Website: bh-photo
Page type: billing-address
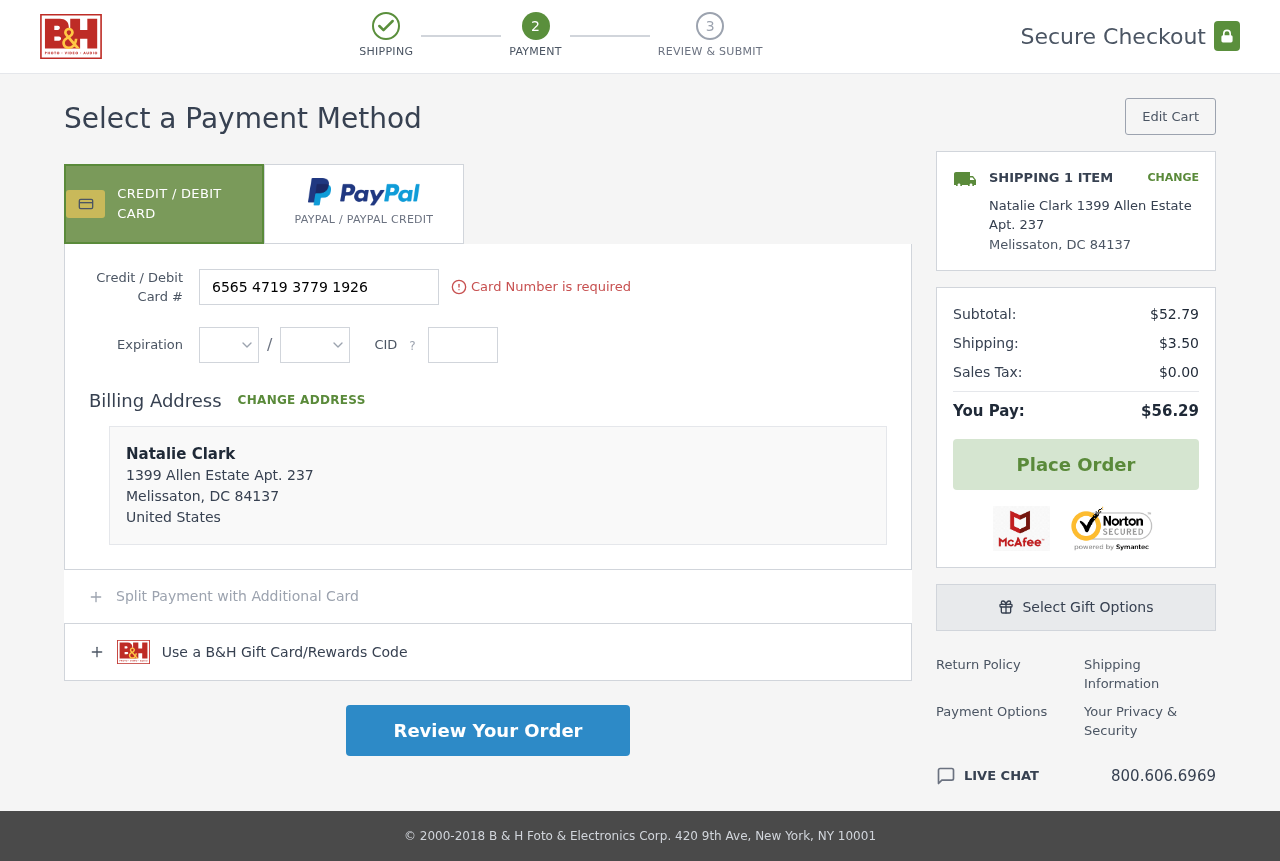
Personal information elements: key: PII_CARD_CVV
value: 691
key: PII_CARD_EXPIRY_MONTH
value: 03
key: PII_CARD_EXPIRY_YEAR
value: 27
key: PII_CARD_NUMBER
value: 6565 4719 3779 1926
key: PII_CITY
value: Melissaton
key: PII_COUNTRY
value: United States
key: PII_FULLNAME
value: Natalie Clark
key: PII_FULLNAME2
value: Natalie Clark
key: PII_POSTCODE
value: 84137
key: PII_STATE_ABBR
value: DC
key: PII_STREET
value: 1399 Allen Estate Apt. 237
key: PII_STATE
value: DC
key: PII_POSTCODE_FULL
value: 84137
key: PII_POSTCODE_NUMERIC
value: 84137
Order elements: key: ORDER_NUM_ITEMS
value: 1
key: ORDER_SUBTOTAL
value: $52.79
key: ORDER_SHIPPING_COST
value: $3.50
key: ORDER_TAX
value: $0.00
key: ORDER_TOTAL
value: $56.29